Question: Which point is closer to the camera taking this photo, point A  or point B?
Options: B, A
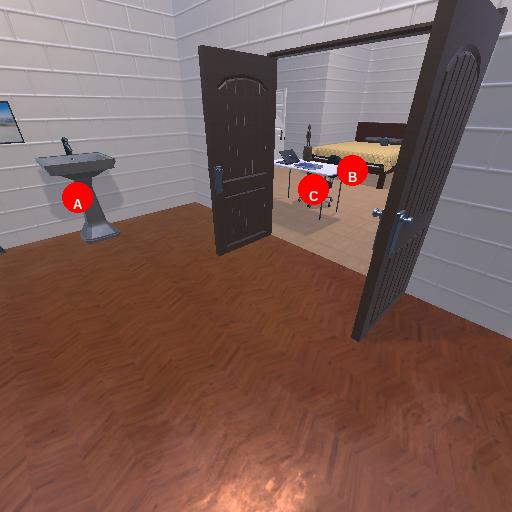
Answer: B